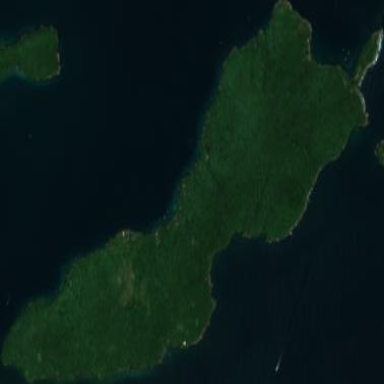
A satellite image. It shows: Island with natural coastline.